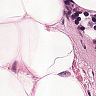
Metastatic tissue present: no